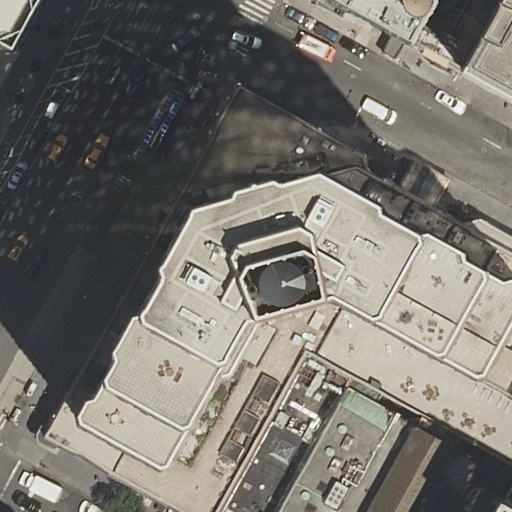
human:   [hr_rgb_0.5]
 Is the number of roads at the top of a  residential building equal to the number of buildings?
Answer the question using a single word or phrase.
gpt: no

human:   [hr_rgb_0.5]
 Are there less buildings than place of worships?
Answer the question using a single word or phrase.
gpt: no

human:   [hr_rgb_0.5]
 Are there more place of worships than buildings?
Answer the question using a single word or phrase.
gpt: no

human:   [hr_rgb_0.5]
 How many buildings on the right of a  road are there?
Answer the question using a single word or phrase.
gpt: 8

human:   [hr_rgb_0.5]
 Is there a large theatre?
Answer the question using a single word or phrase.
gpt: yes

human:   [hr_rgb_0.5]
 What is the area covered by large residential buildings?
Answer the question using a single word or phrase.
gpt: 1733m2

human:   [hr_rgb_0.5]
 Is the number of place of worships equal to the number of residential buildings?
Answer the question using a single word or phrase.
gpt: no

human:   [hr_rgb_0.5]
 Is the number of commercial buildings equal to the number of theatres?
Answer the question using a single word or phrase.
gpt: yes

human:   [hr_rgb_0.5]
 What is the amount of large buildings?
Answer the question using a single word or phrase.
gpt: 2

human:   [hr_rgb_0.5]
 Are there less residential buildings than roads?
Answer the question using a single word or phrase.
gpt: no

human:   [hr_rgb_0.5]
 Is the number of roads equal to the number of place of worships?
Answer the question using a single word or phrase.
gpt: no

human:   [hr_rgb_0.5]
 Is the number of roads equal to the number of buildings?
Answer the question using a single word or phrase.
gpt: no

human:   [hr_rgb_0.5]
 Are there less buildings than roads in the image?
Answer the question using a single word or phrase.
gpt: no

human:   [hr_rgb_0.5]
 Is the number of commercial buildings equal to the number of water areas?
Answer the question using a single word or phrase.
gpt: no

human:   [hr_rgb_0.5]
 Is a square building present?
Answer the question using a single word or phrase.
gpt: no

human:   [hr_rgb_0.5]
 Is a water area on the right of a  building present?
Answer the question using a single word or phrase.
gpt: no

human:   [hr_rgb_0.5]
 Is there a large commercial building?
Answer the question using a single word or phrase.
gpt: no

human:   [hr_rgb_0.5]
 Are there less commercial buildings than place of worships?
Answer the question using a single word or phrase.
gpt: no

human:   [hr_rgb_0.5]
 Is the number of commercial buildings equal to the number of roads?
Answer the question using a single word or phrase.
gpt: no

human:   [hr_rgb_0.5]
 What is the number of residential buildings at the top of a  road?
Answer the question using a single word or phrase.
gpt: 3

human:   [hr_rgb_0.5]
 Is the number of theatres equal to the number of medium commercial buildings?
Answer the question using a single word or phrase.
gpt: yes

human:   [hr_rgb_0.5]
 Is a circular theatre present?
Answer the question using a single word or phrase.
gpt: no

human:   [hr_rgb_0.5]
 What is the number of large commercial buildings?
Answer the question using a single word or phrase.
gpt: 0

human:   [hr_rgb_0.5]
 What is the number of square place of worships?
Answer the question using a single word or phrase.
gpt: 0

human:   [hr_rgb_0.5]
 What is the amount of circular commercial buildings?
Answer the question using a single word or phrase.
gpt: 0

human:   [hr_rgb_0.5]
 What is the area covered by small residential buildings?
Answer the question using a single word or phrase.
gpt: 172m2

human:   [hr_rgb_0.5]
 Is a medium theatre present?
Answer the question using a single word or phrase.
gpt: no

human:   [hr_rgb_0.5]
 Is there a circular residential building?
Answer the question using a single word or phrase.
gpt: no

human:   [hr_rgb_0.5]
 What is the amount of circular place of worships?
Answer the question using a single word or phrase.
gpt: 0

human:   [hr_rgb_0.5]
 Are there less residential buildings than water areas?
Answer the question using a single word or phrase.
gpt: no

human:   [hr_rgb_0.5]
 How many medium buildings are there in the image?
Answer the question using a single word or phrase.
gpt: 3

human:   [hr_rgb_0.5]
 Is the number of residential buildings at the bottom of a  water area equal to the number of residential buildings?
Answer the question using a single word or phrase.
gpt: no

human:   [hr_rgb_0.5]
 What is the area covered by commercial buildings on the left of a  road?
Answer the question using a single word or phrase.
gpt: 437m2

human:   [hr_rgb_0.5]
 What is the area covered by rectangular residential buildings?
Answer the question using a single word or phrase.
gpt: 2493m2

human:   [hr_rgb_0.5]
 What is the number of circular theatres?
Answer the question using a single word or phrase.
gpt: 0

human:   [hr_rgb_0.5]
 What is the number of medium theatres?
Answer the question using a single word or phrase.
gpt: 0